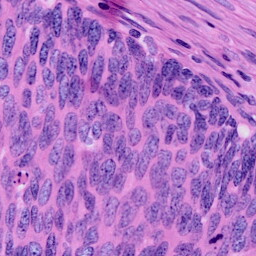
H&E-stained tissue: Cervix